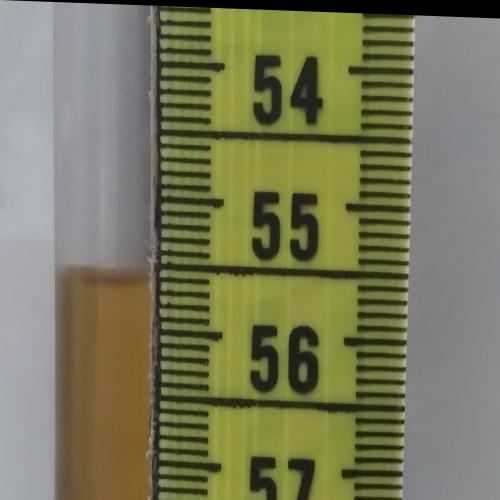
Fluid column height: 55.6 cm